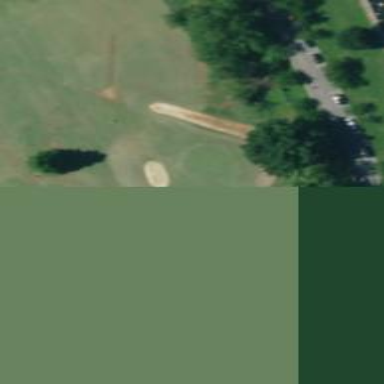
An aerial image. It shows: View of golf hole.